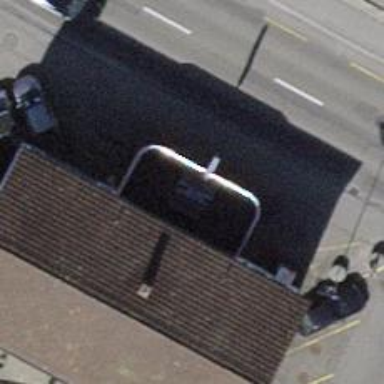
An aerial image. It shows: Fuel station.